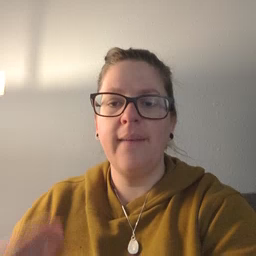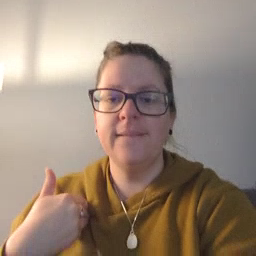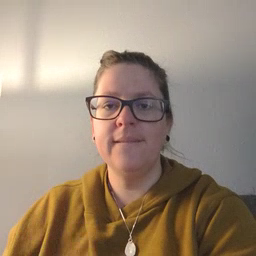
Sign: have